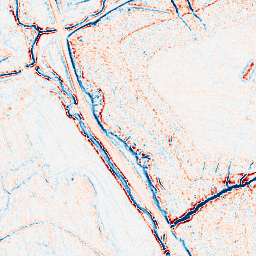
Category: edge_preserving
Decomposition family: anisotropic_diffusion
Decomposition parameters: iterations: 5
kappa: 100
gamma: 0.2
Upsampling method: cubic_mitchell
Upsampling parameters: scale: 8
Upsampling scale: 8